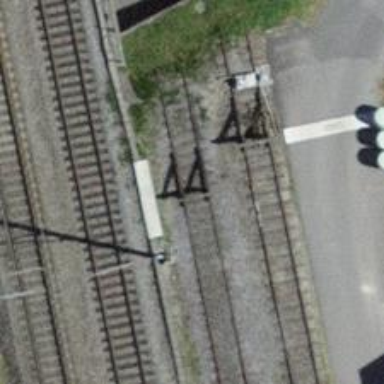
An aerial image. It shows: Railway buffer stop.